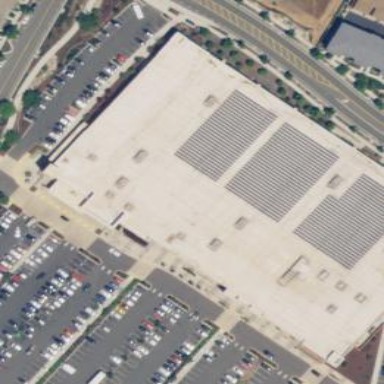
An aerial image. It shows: Retail building that houses department store.